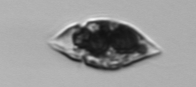
Label: Amphidinium